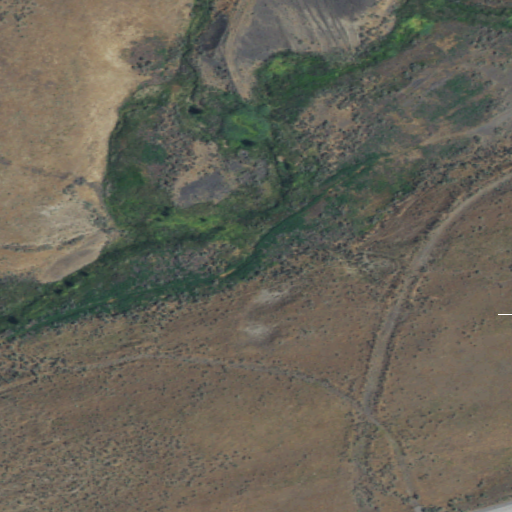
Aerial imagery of valley in Washington named Taylor Canyon containing shrub and medium intensity development